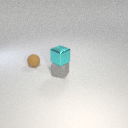
small cyan metal cube above small gray rubber cube